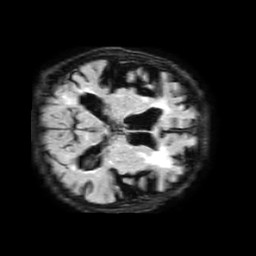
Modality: FLAIR
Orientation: axial
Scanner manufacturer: philips
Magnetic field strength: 1.5 T
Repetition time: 6 s
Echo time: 0.1022 s